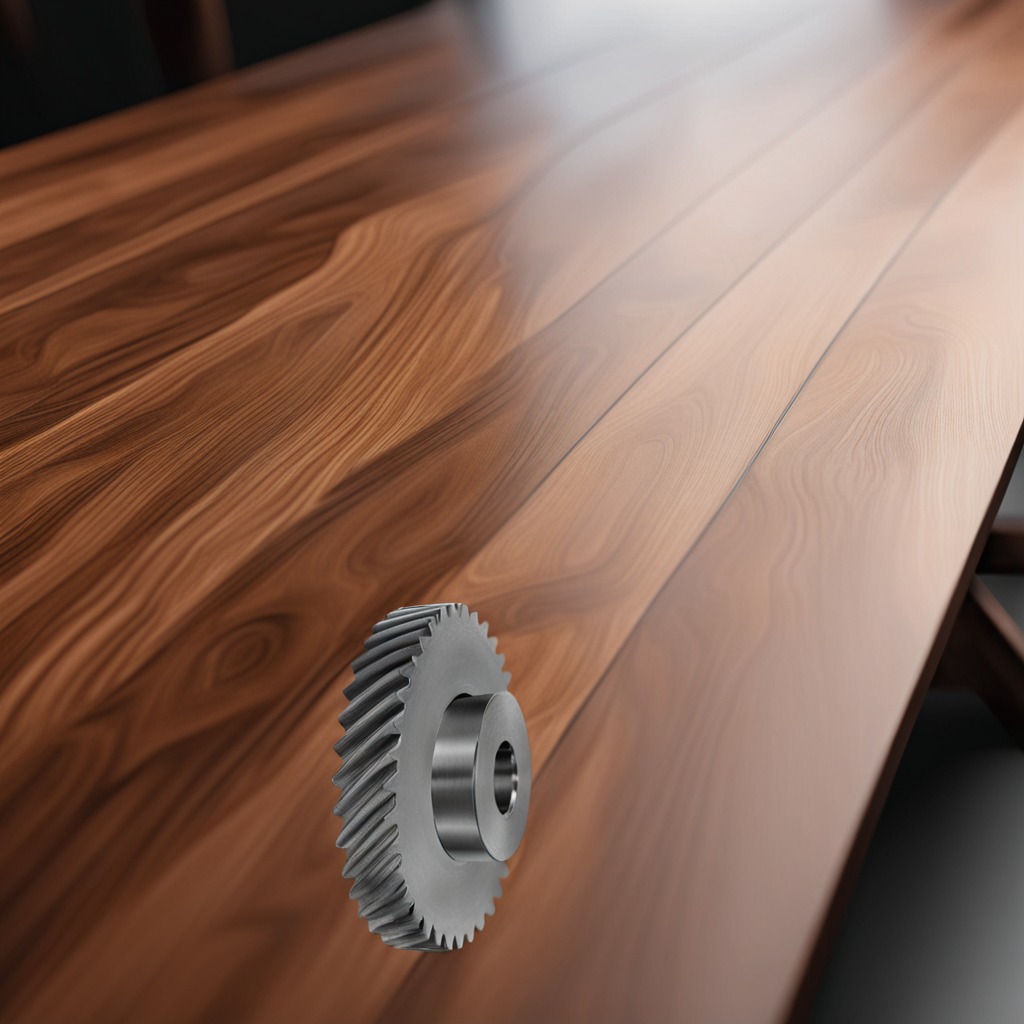
A steel gear with teeth is lying on the wooden table in a carpentry studio.